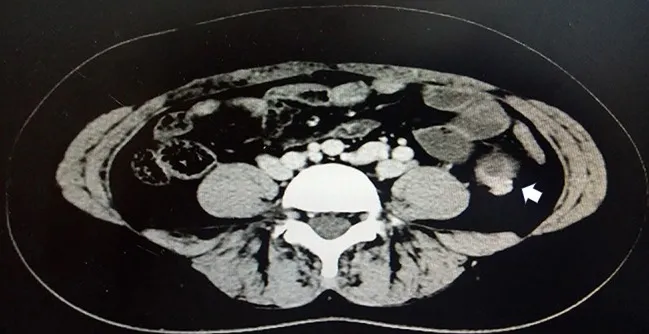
Contrast-enhanced computed tomography (CT) showing a cystic mass in the left lower quadrant (white arrow).
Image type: radiology (ct)